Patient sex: M
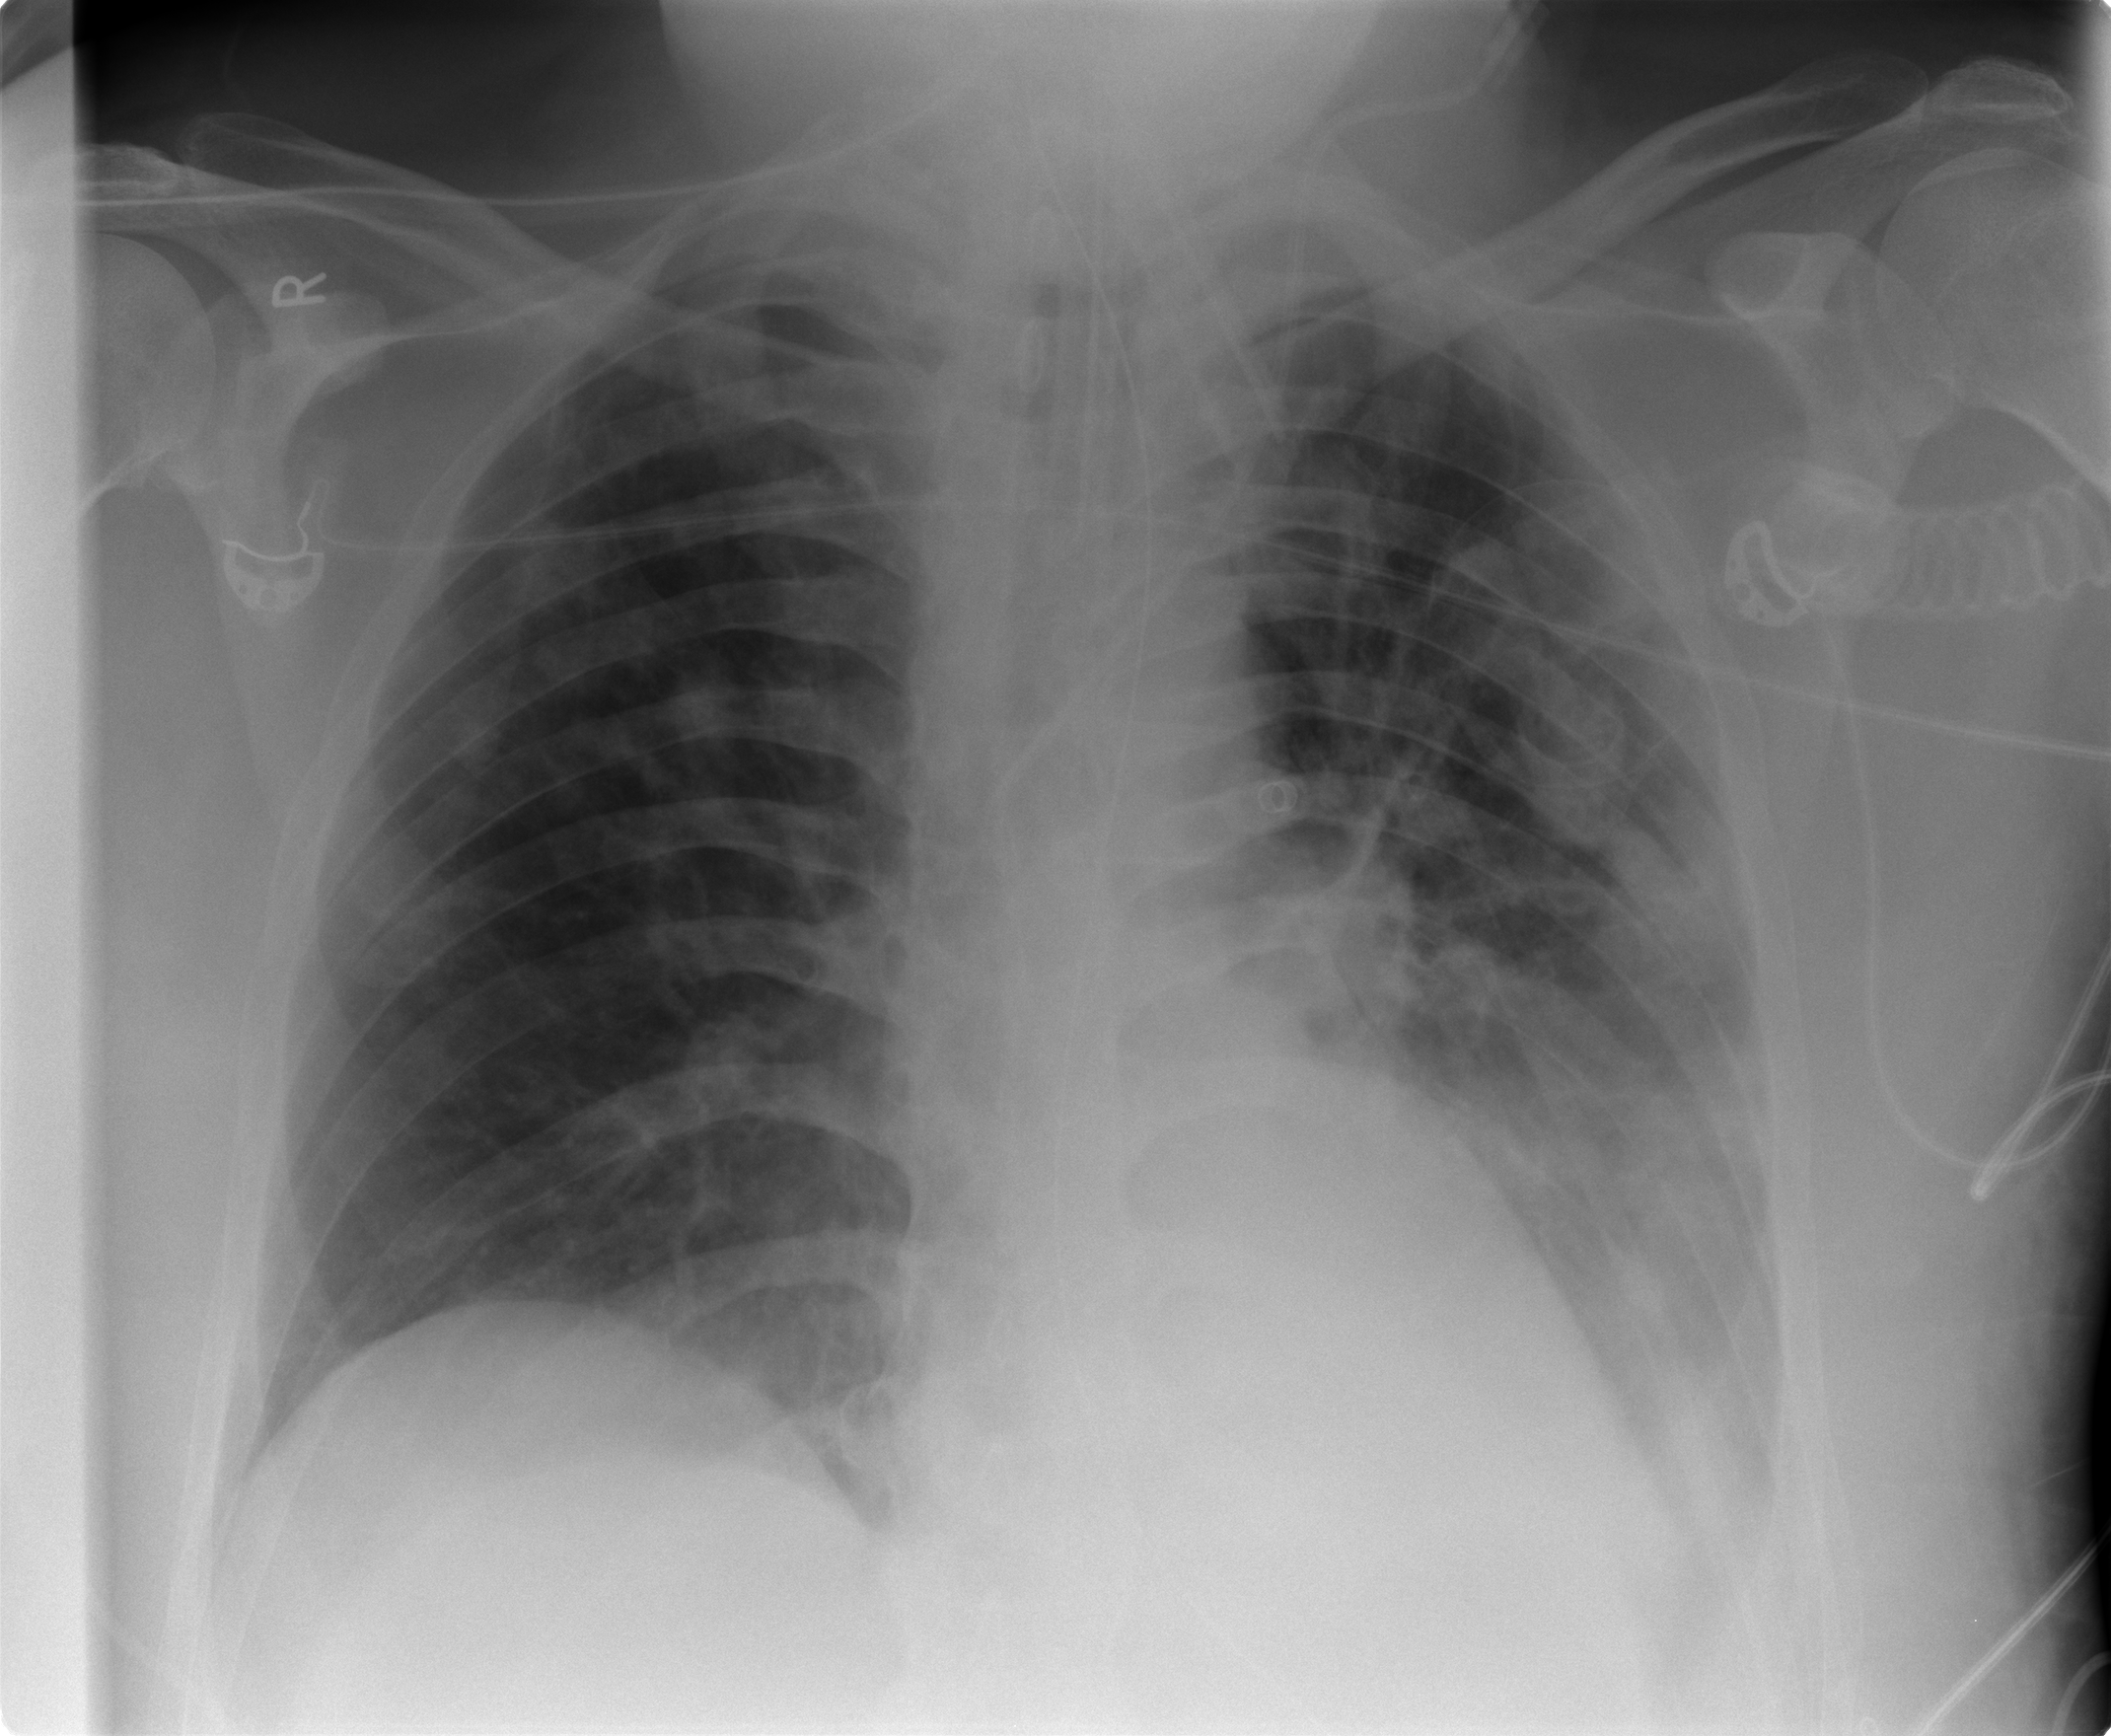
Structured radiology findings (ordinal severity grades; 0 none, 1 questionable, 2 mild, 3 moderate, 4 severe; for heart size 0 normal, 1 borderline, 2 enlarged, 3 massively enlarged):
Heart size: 0
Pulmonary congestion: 2
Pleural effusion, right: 0
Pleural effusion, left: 2
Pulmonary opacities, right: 1
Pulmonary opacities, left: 3
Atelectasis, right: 2
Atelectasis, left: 3